Field crop: maize
Growth stage: 2
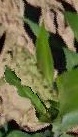
Species: maize